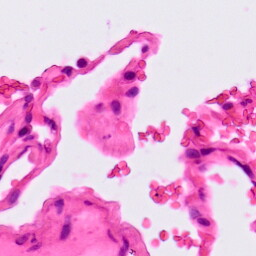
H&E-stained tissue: Lung